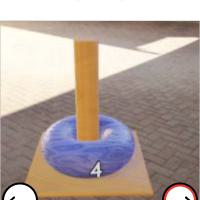
Task: sum
Answer: 4